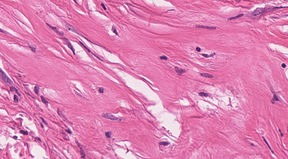
Tumor epithelial tissue: no
Tumor-associated stroma tissue: yes
Normal tissue: no